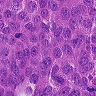
Metastatic tissue present: yes